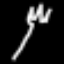
Label: fork